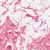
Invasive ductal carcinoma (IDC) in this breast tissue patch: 0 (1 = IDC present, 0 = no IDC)